Field crop: maize
Growth stage: 2
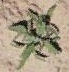
Species: atriplex